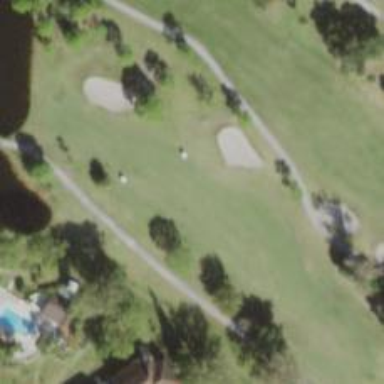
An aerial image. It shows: Golf hole.